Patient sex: M
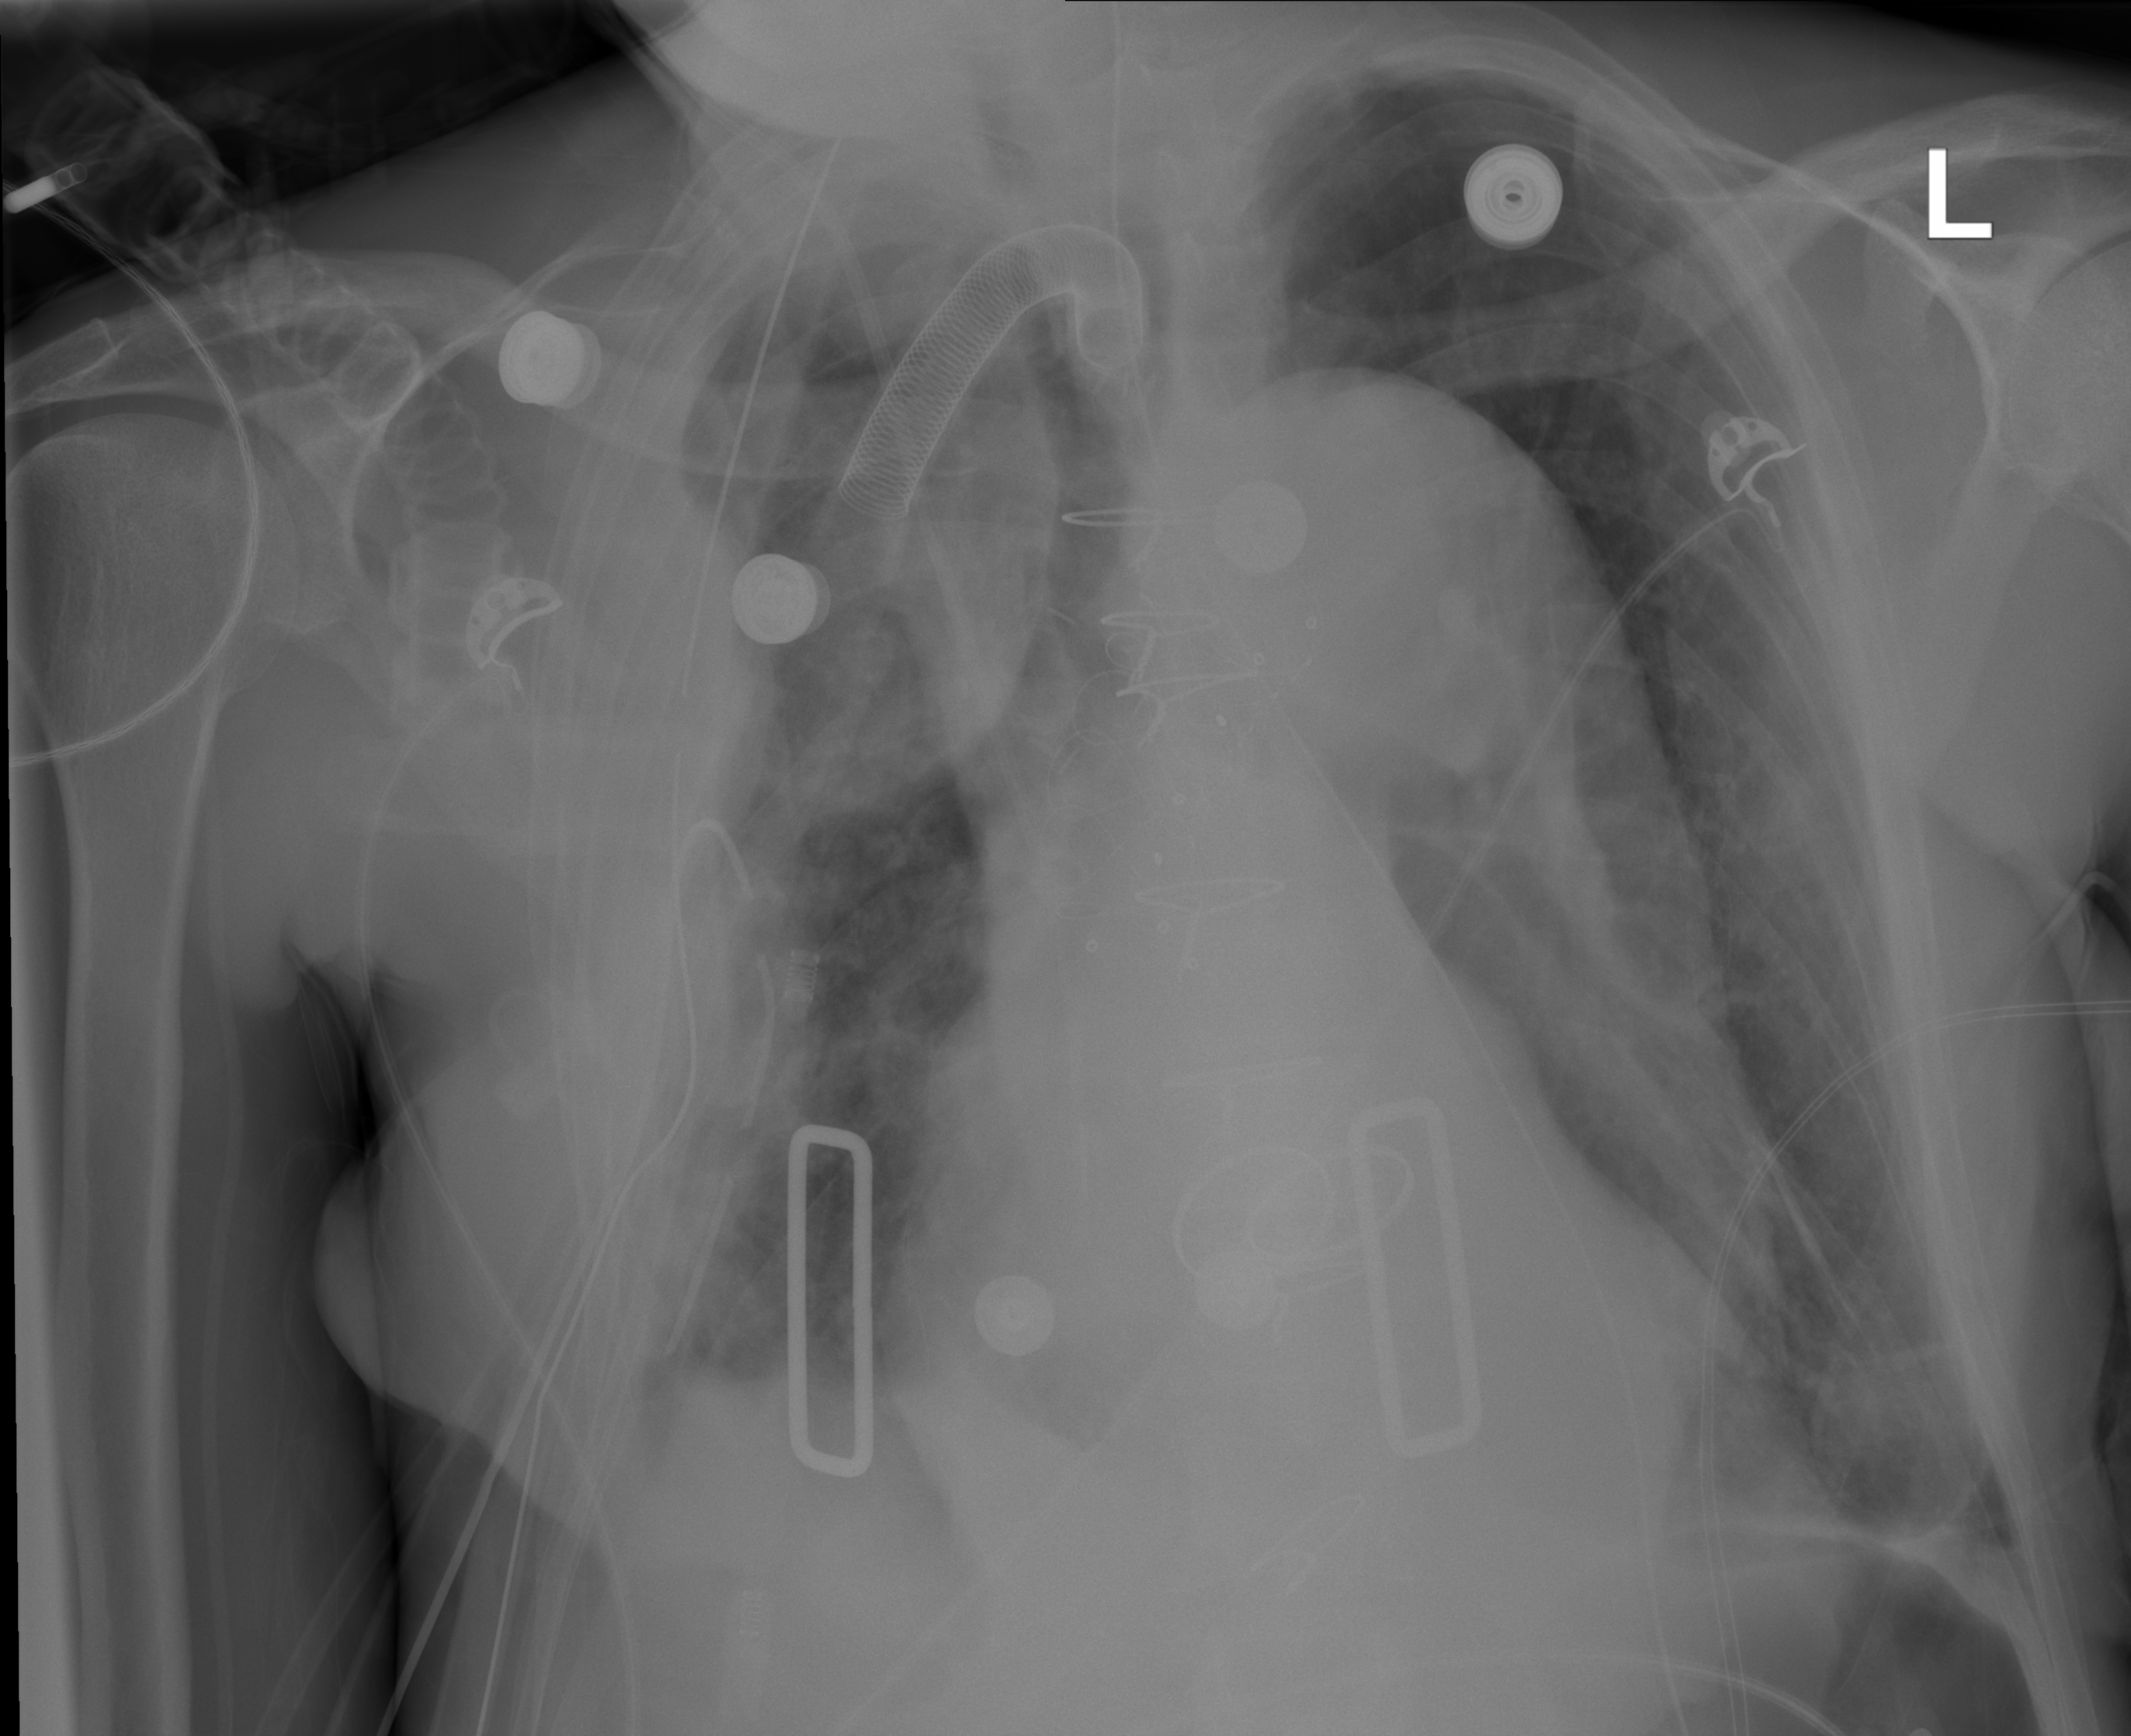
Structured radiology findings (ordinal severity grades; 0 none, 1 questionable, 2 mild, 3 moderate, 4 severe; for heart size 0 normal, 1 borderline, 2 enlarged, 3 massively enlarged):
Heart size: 2
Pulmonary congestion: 1
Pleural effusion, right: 3
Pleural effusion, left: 0
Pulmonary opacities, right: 2
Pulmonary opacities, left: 0
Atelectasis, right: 3
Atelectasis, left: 2